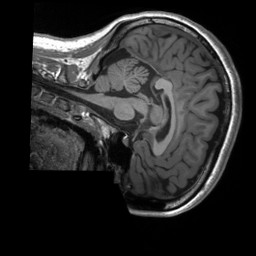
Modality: T1w
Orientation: sagittal
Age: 19
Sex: female
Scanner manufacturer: siemens
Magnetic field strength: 3 T
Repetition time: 2.3 s
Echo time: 0.00232 s